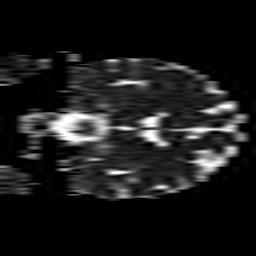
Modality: ADC
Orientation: coronal
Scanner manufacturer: philips
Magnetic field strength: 1.5 T
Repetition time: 3.395 s
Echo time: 0.06922 s